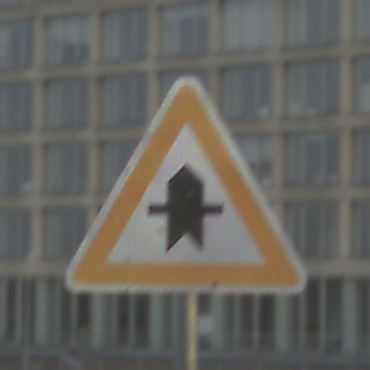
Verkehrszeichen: Vorfahrt
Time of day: SunriseSunset
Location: Outdoor (Urban)
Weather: PartlyCloudy
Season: NotSpecified
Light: Natural